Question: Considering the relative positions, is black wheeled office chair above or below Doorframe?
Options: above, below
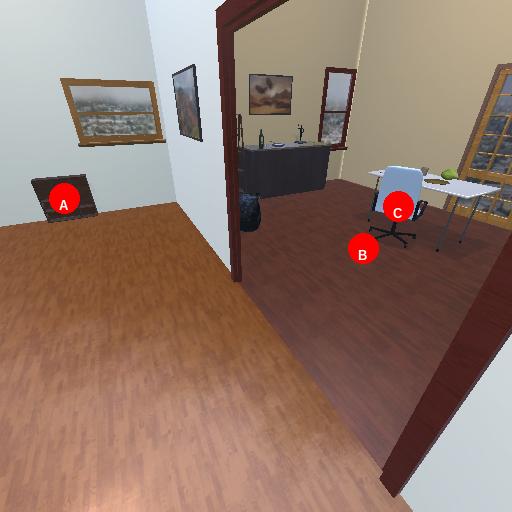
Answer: above